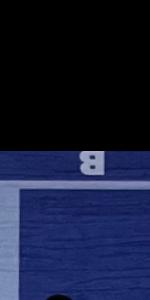
Label: Empty